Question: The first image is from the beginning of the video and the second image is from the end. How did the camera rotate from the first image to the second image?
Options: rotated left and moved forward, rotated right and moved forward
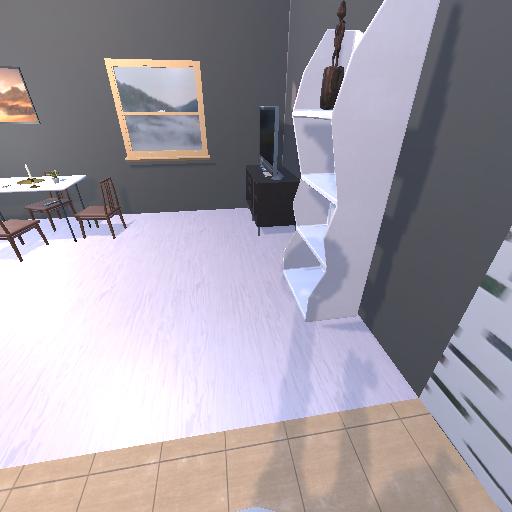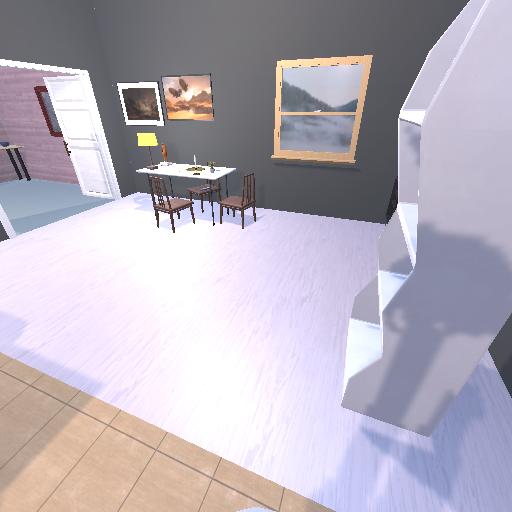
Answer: rotated left and moved forward